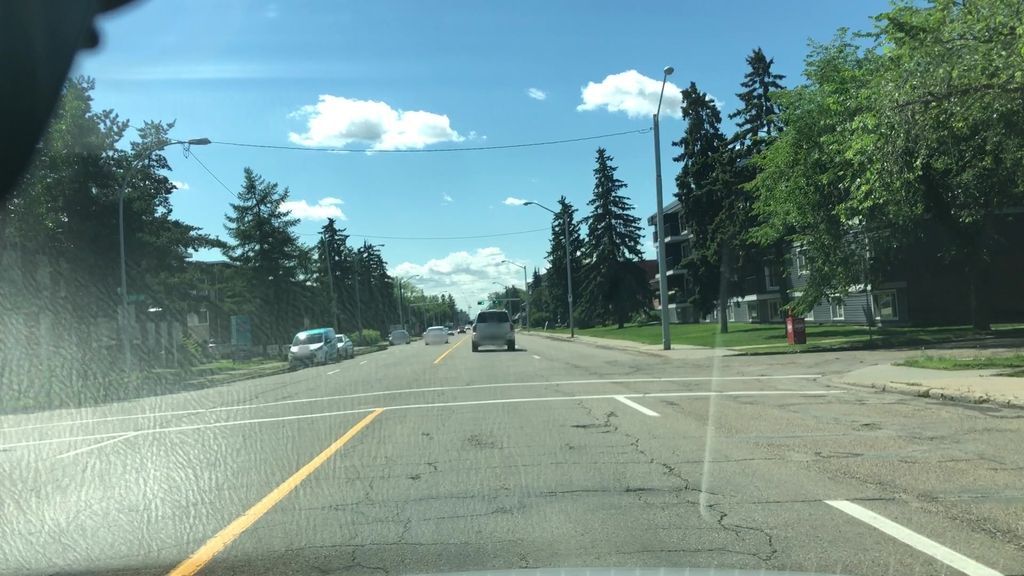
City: edmonton